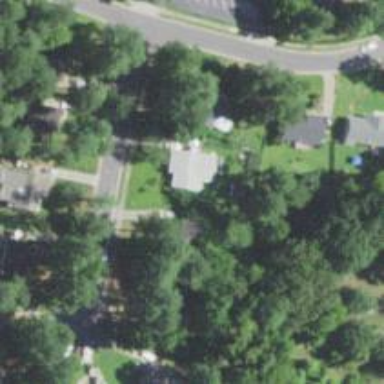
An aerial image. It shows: Asphalt road in residential area.